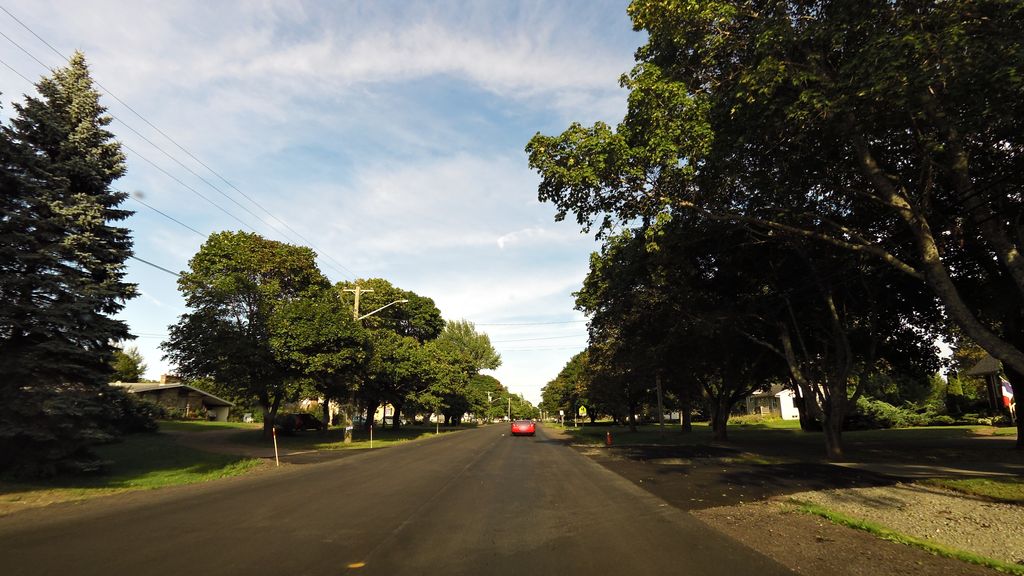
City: charlottetown